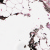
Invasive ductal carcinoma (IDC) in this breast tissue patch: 0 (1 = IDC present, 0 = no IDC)